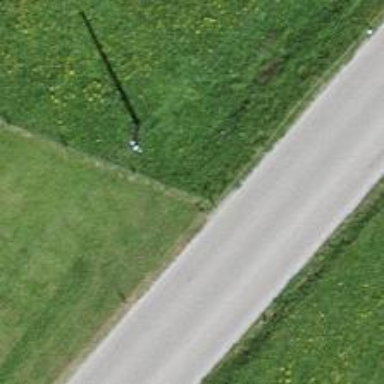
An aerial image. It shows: Power pole.